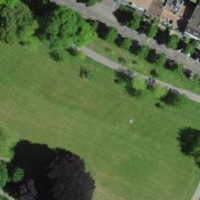
EUNIS habitat code: 53
Species observed at this site:
Fraxinus excelsior
Fagus sylvatica
Columba oenas
Aesculus hippocastanum
Papaver somniferum
Allium paradoxum
Columba palumbus